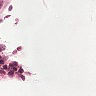
Metastatic tissue present: no